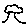
Label: tree